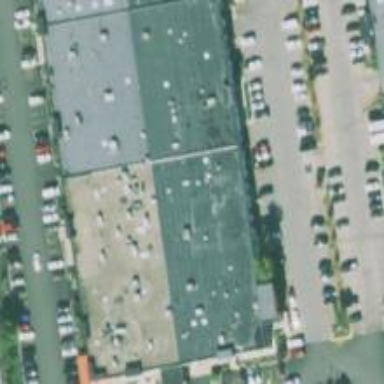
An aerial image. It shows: Retail and commercial building.